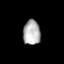
Tissue: prostate
Cell type: T cells
Senescence score: 0.3437
Nuclear area (px): 418
Mean DAPI intensity: 176.715